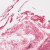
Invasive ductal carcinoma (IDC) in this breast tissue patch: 0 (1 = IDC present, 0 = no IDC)